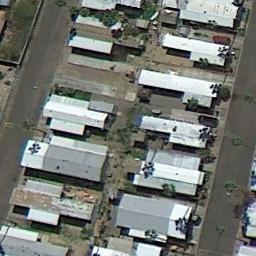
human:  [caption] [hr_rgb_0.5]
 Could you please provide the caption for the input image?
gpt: The mobile home park is on the open place next to the road .

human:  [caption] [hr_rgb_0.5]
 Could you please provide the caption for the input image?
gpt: There are many buildings in the mobile home park .

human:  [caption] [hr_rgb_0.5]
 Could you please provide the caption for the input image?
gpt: There are some gray and white buildings in the mobile home park .

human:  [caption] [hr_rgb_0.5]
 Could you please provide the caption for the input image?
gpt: There are three rows of mobile homes .

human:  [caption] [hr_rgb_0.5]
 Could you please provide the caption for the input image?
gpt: The mobile home park with some mobile homes of different sizes is surrounded by roads .